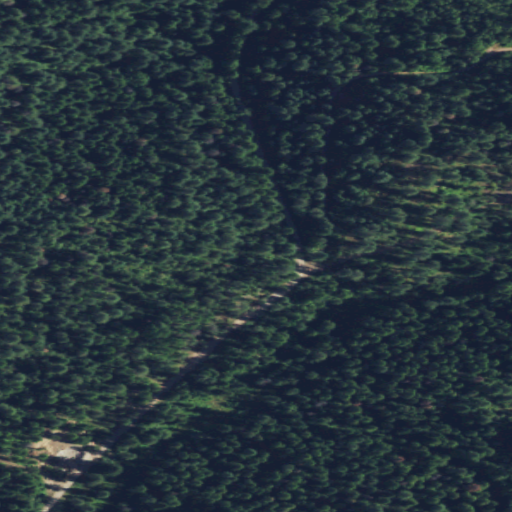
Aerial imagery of gap in Washington named Porcupine Pass containing only evergreen forest